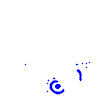
Particle: electron